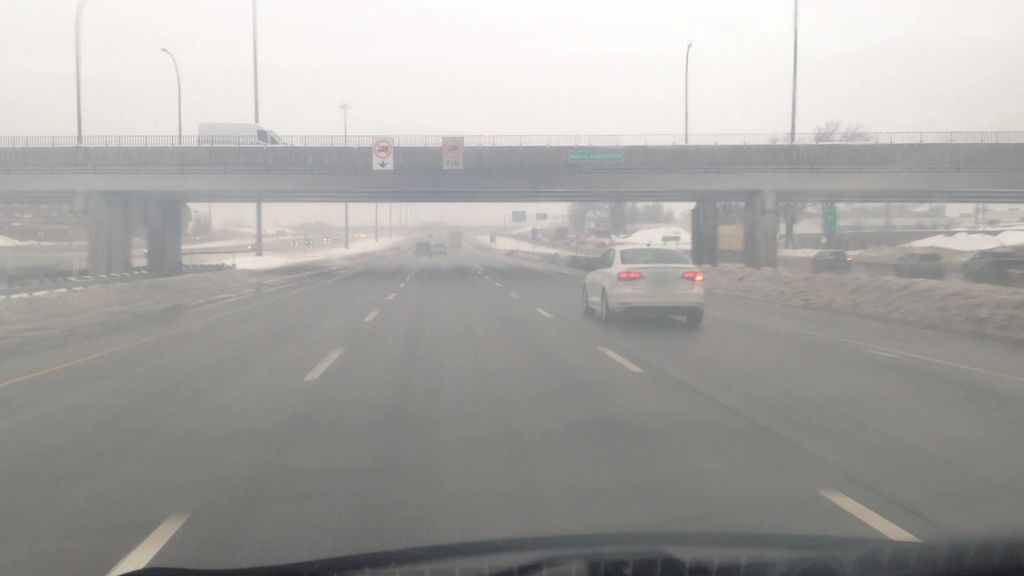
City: montreal